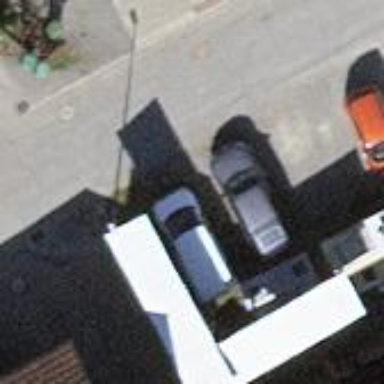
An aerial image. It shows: View of roof of building.